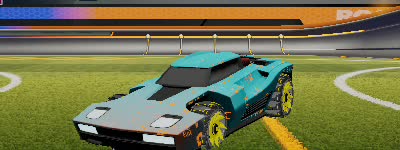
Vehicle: breakout